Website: bh-photo
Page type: customer-info-address
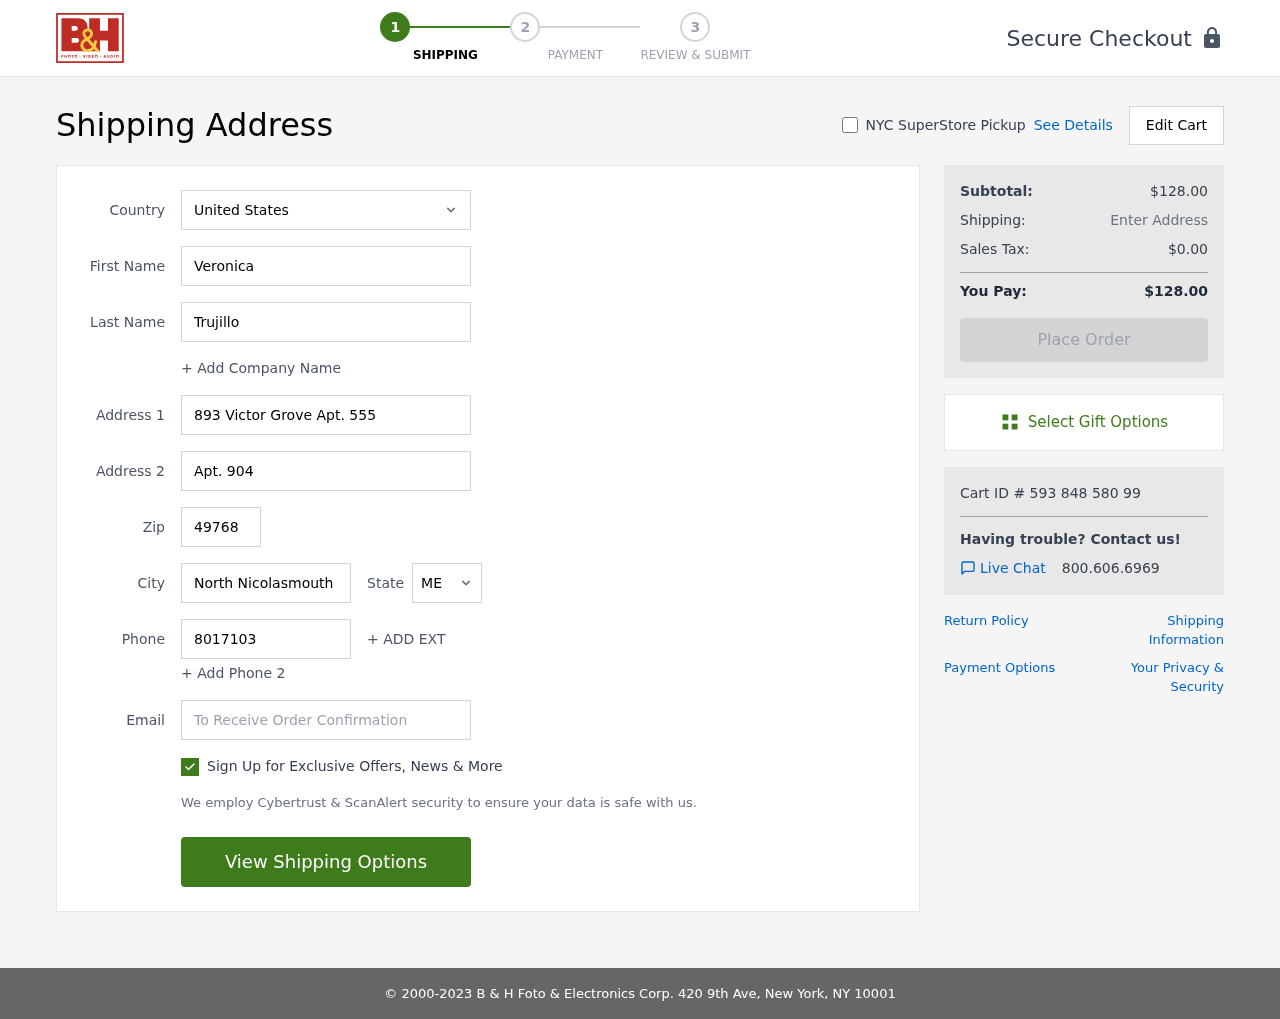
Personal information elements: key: PII_CITY
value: North Nicolasmouth
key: PII_COUNTRY
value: United States
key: PII_EMAIL
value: veronica.trujillo@hotmail.com
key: PII_FIRSTNAME
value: Veronica
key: PII_LASTNAME
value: Trujillo
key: PII_PHONE
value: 8017103636
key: PII_POSTCODE
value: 49768
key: PII_STATE_ABBR
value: ME
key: PII_STREET
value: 893 Victor Grove Apt. 555
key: PII_STREET2
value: Apt. 904
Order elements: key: ORDER_SUBTOTAL
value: $128.00
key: ORDER_TAX
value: $0.00
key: ORDER_TOTAL
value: $128.00
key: ORDER_ID
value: Cart ID # 593 848 580 99